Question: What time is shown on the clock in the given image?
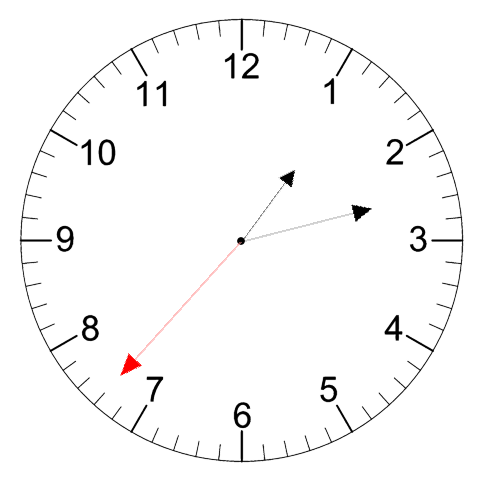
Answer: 01:12:37